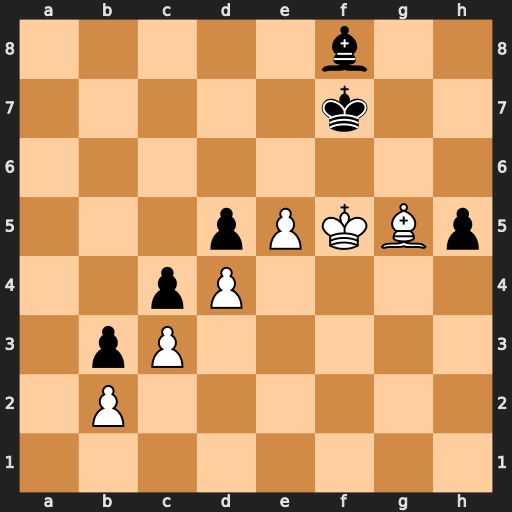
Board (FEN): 5b2/5k2/8/3pPKBp/2pP4/1pP5/1P6/8
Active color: w
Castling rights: -
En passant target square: -
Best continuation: e6+ Ke8 Ke5